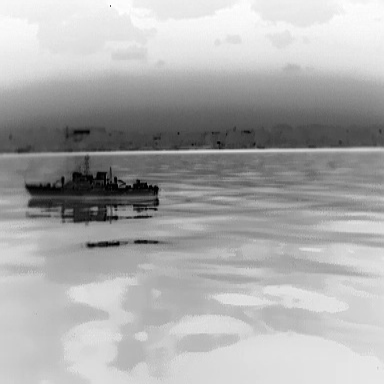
There is a warship in the infrared image.